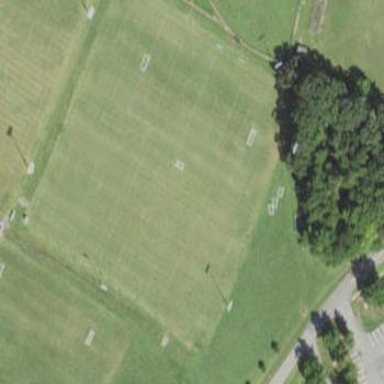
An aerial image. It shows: Soccer pitch for outdoor sports and leisure activities.